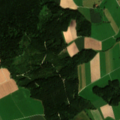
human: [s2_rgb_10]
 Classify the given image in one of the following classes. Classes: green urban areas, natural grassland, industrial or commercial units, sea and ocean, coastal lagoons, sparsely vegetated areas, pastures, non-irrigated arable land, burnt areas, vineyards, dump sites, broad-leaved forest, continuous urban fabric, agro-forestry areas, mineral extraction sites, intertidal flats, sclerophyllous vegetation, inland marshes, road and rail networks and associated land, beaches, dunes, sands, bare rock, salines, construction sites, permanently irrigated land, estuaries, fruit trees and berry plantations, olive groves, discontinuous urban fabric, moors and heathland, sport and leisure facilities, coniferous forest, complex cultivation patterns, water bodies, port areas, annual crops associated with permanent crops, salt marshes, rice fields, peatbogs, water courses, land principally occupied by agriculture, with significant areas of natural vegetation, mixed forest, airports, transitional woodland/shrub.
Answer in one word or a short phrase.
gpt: non-irrigated arable land, coniferous forest, mixed forest